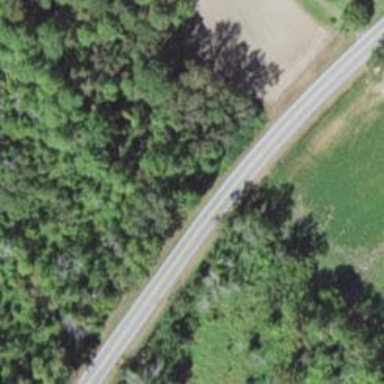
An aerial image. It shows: Tertiary road.